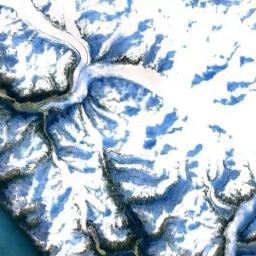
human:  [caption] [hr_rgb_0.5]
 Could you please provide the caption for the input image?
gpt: A snow-covered mountain covered in large areas .

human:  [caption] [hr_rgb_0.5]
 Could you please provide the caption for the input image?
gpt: The snowberg has lots of valley glaciers but some ridges are not covered by glaciers .

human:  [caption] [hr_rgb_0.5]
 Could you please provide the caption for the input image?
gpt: There is snow on the part of the snowberg .

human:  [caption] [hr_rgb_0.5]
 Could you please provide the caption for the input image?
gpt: The snow berg is next to the water .

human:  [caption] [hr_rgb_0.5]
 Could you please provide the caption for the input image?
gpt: The snowberg is covered with snow .